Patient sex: M
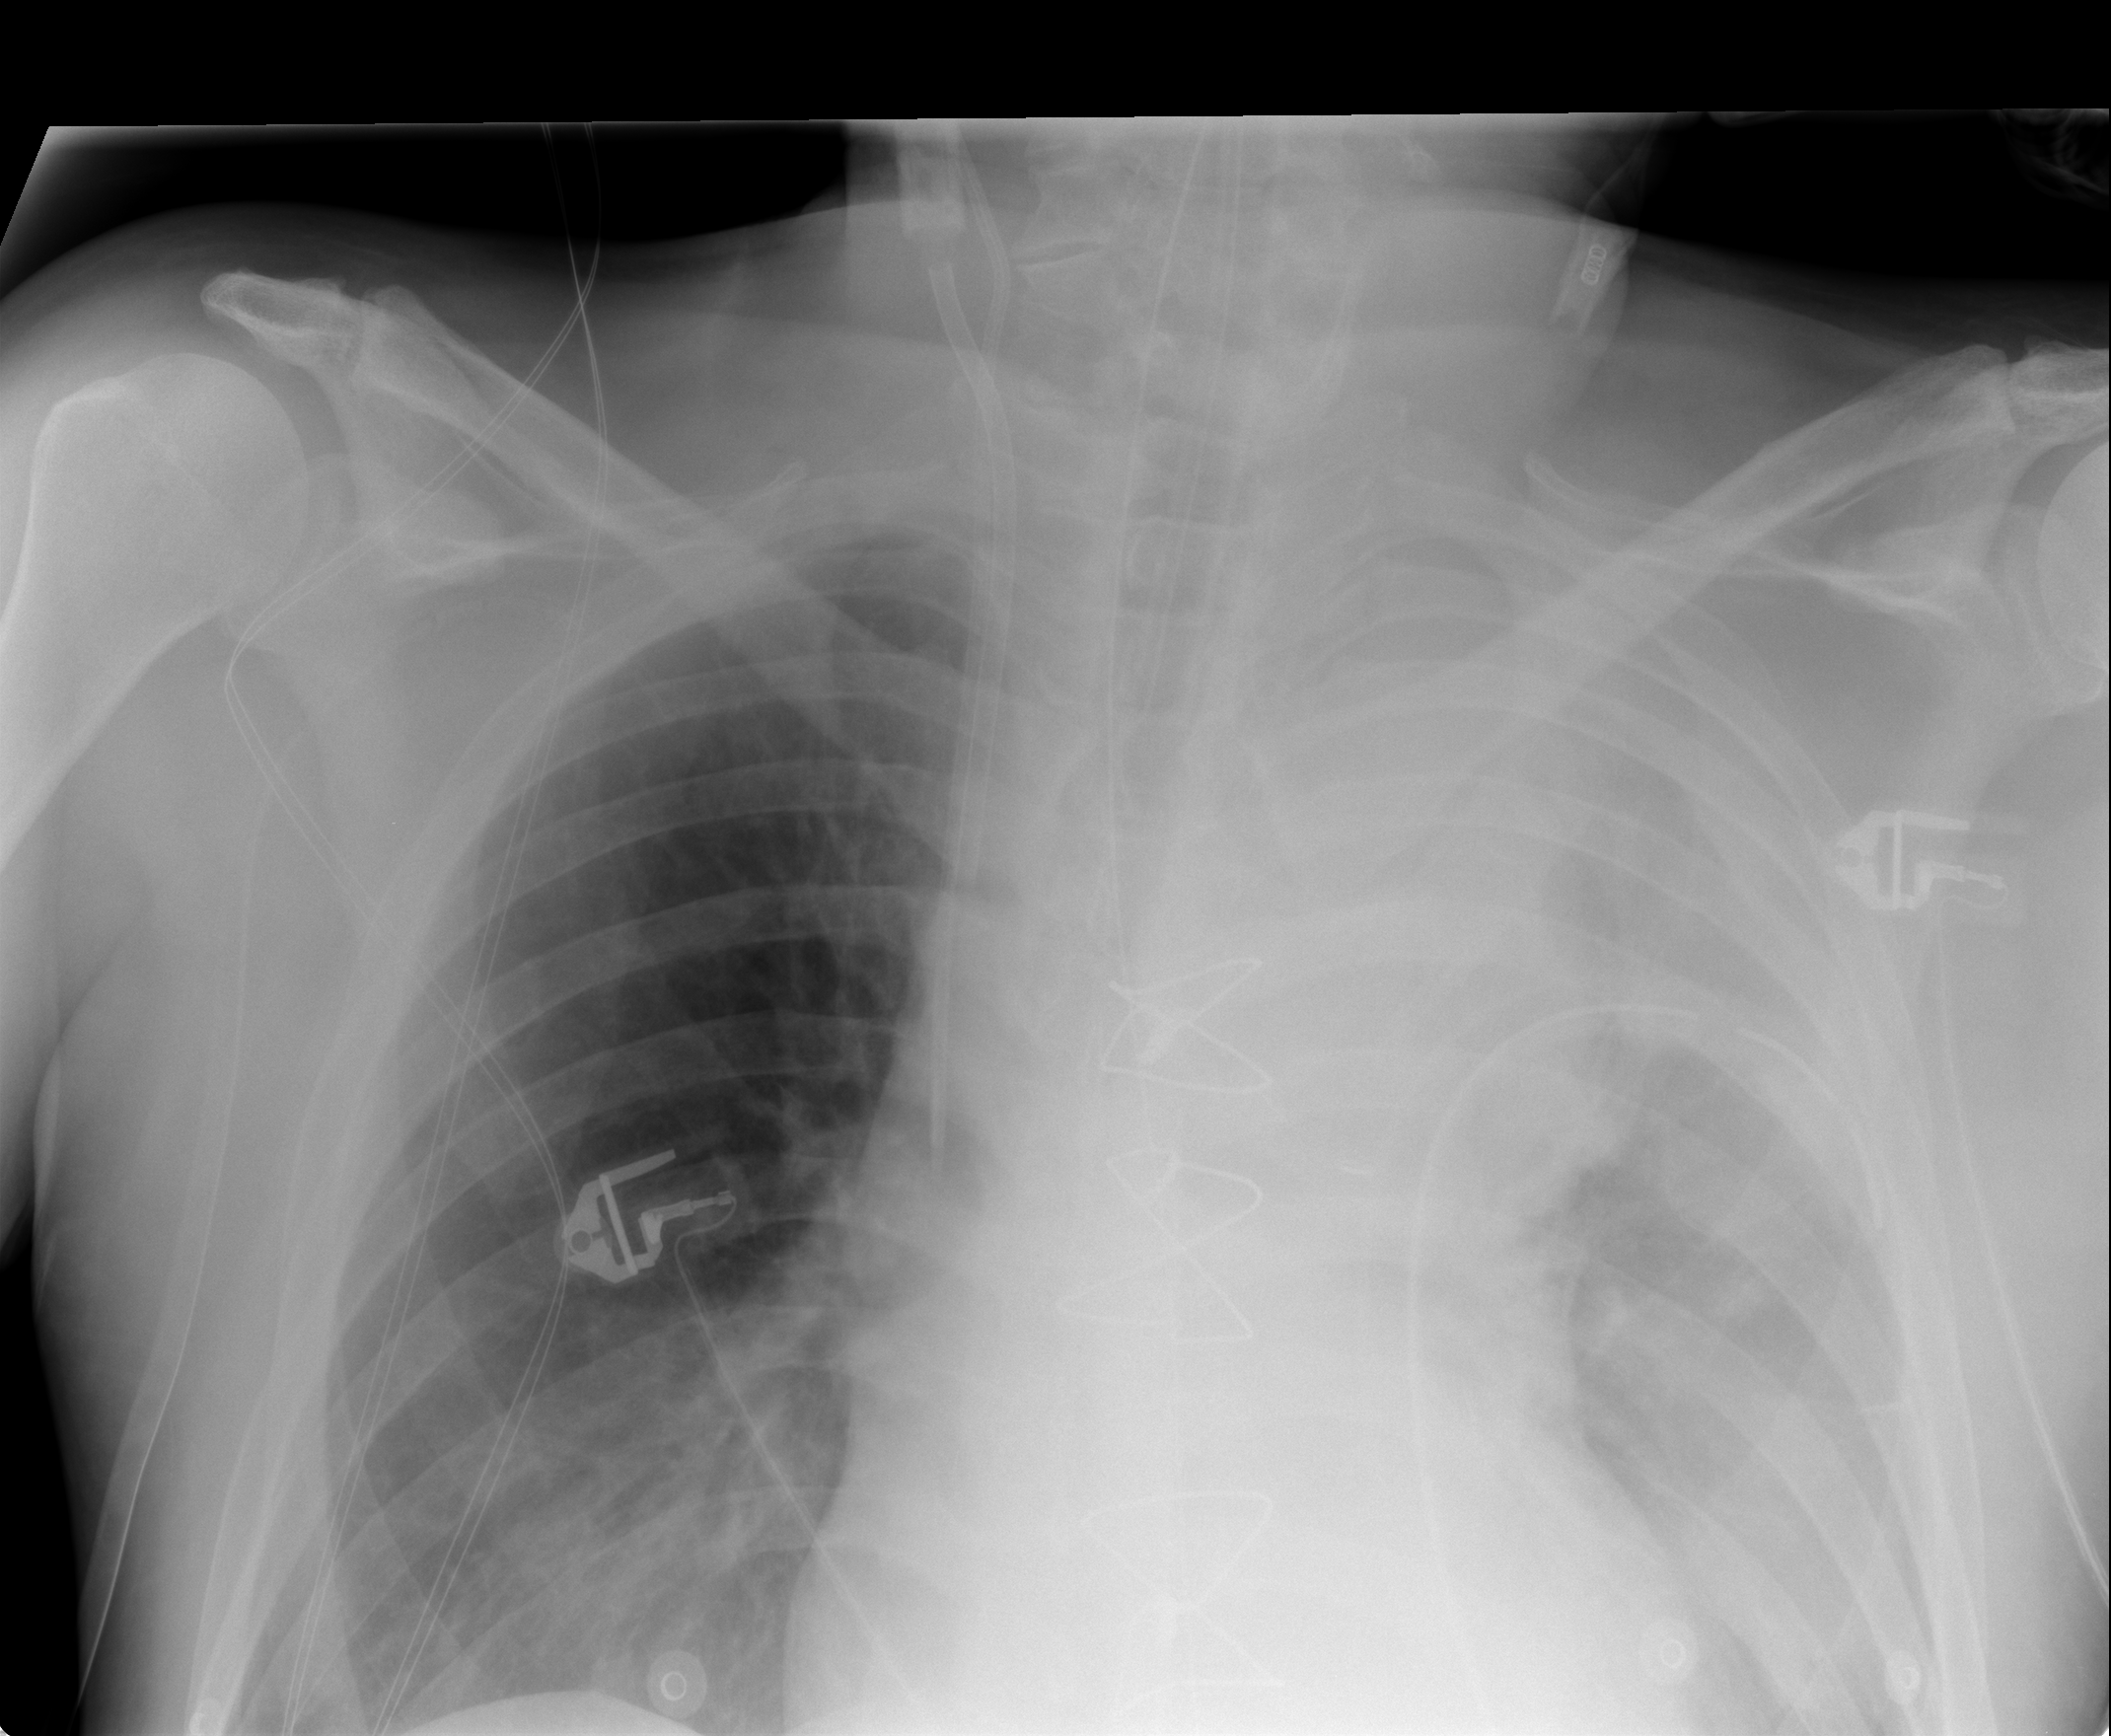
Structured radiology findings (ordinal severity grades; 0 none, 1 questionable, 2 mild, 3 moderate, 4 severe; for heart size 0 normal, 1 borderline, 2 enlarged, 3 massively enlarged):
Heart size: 0
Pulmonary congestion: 0
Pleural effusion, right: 0
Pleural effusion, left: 4
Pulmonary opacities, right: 0
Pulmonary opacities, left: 0
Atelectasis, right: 0
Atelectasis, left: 3